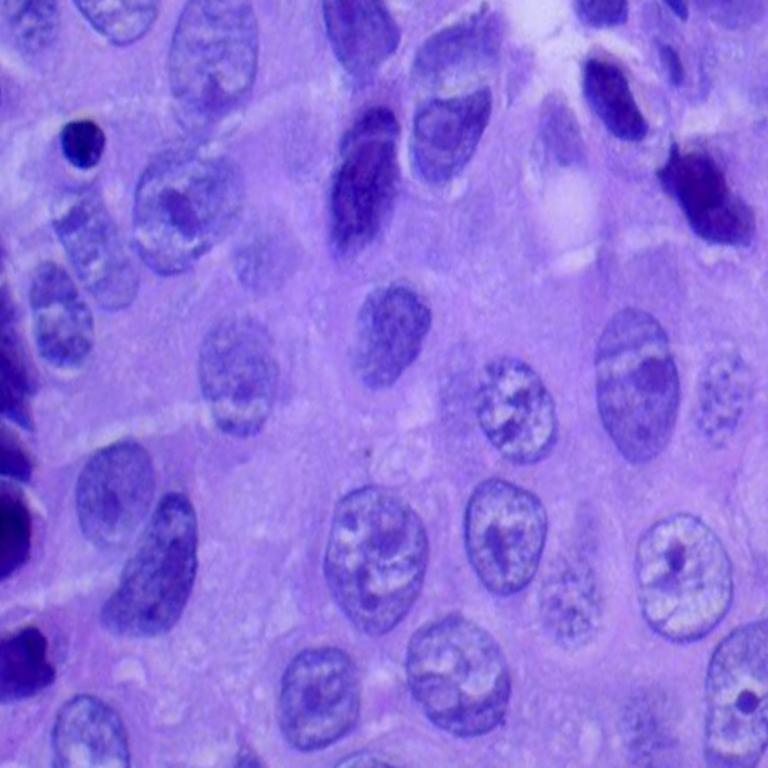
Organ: lung
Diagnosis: squamous carcinomas